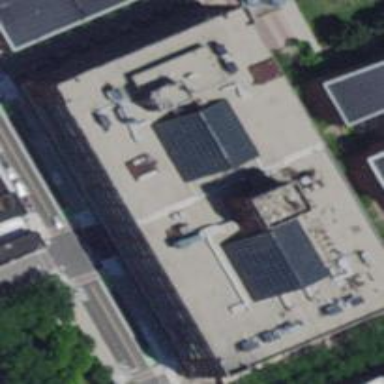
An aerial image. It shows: Commercial building.